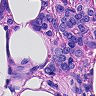
Metastatic tissue present: yes